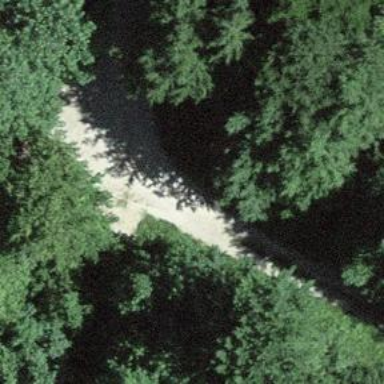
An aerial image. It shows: Gravel track used for forestry vehicles with grade 2 track type.